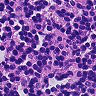
Metastatic tissue present: no